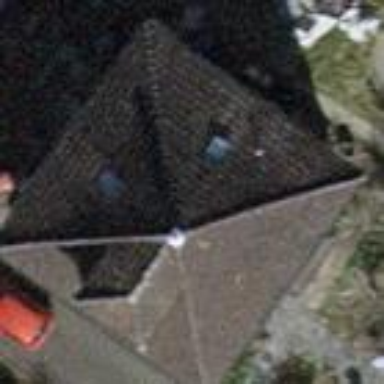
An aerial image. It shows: Detached building with pyramidal roof shape.